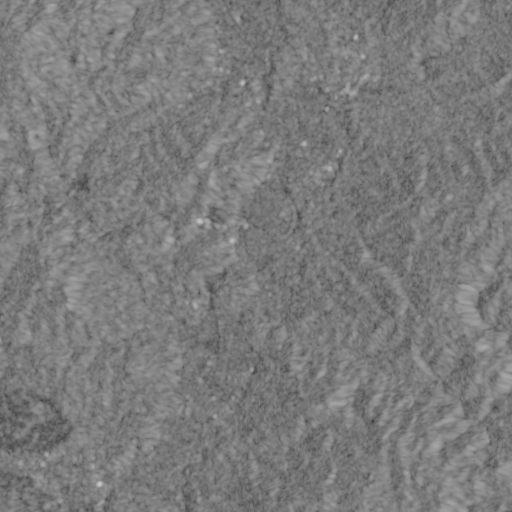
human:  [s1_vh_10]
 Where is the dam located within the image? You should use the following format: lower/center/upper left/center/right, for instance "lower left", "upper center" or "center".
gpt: The dam is located in the upper left of the image.
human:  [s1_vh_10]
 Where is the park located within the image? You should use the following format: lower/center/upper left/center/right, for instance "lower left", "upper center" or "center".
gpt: The park is located in the lower left of the image.
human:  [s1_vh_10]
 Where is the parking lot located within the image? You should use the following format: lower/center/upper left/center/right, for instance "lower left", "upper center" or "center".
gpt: The parking lot is located in the lower left of the image.
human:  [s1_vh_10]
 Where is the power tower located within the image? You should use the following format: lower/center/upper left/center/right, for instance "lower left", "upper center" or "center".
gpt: There is no power tower in the image.

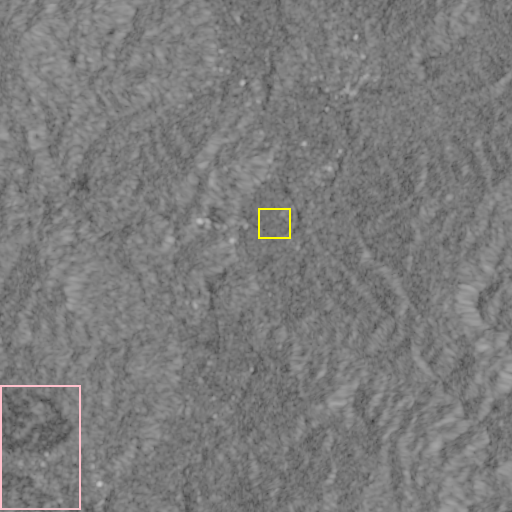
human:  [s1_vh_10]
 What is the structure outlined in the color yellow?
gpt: The structure outlined in yellow is a crop field.
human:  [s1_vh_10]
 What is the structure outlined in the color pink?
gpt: The structure outlined in pink is a park.
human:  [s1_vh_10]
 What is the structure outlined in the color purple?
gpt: There is no purple outline.